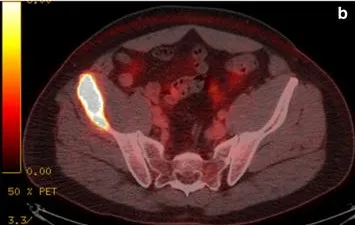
Imaging studies for 45-year-old patient ("Case 1") with pseudomyogenic hemangioendothelioma. B; Positron emission tomography-computed tomography (PET-CT) fusion image through the pelvis demonstrates diffuse metabolic activity in the right anterior iliac bone (disease in the right posterior iliac bone at the level of the sacroiliac joint was also present but is not shown). This image was obtained 1 month before the patient began gemcitabine/docetaxel.
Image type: radiology (pet)